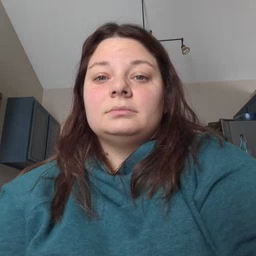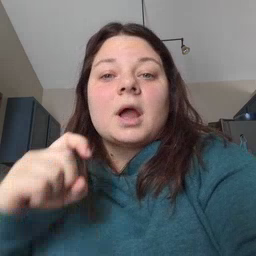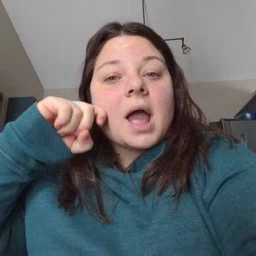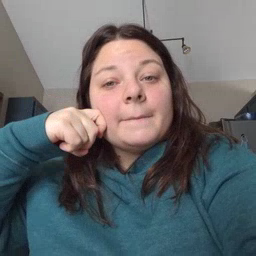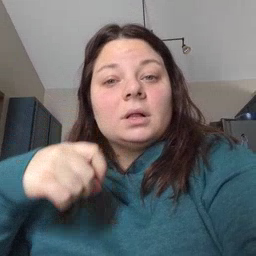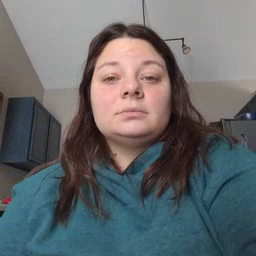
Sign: apple